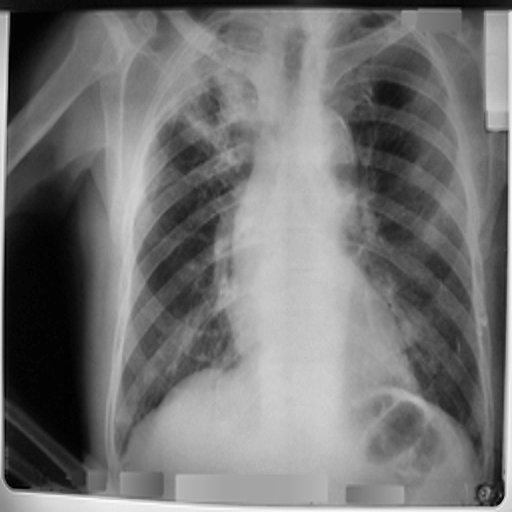
Finding: TUBERCULOSIS